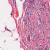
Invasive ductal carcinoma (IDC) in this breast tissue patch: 1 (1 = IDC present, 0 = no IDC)